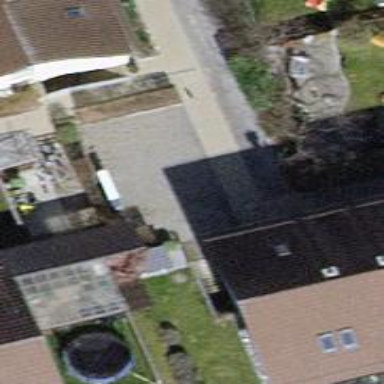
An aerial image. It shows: Footway with gravel surface.